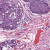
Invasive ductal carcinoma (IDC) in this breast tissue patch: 0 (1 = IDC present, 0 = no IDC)